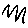
Label: zigzag